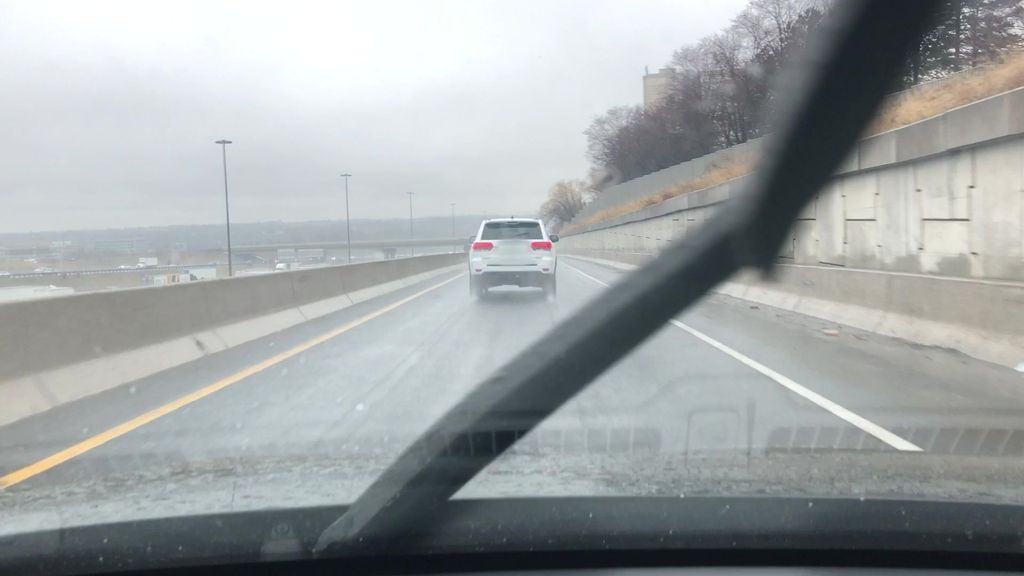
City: toronto